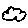
Label: cloud